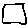
Label: square